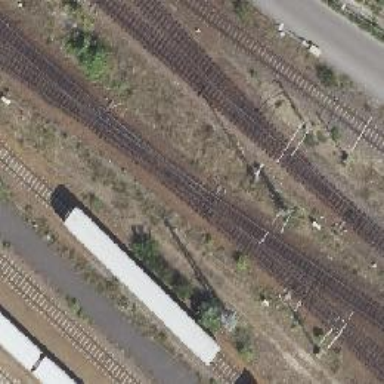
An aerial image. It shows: Railway switch.